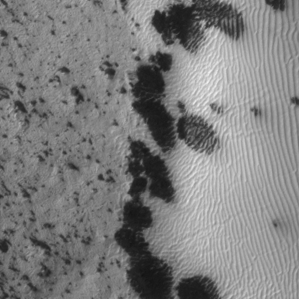
Label: frost